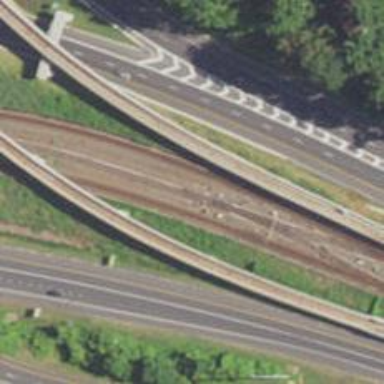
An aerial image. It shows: Electrified rail siding.